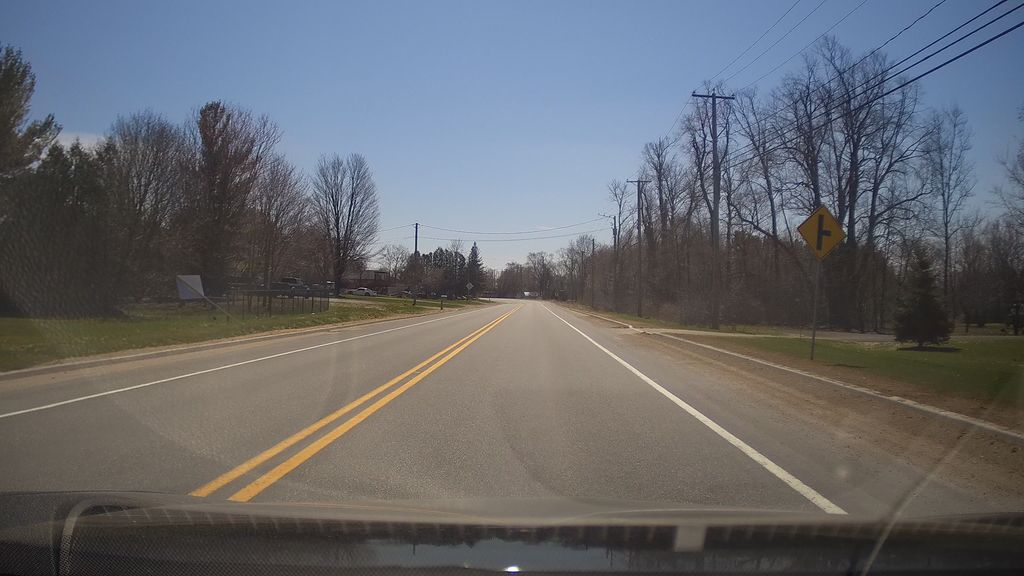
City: ottawa-gatineau